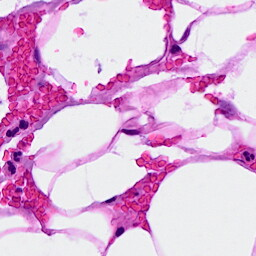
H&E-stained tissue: Breast